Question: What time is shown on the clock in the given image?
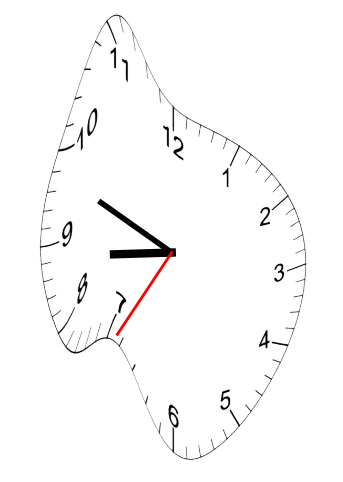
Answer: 08:48:35